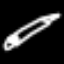
Label: pencil